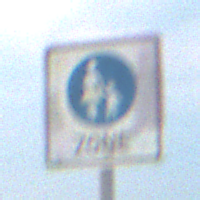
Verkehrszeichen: BeginnFussgaengerzone
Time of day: SunriseSunset
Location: Outdoor (Nature)
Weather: PartlyCloudy
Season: NotSpecified
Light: Natural